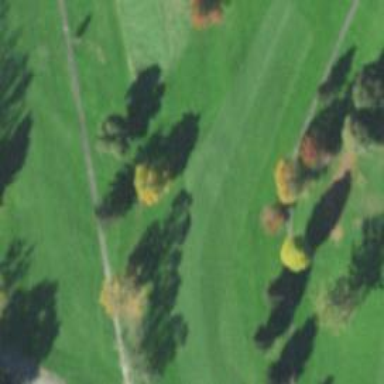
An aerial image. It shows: Scenic golf fairway.